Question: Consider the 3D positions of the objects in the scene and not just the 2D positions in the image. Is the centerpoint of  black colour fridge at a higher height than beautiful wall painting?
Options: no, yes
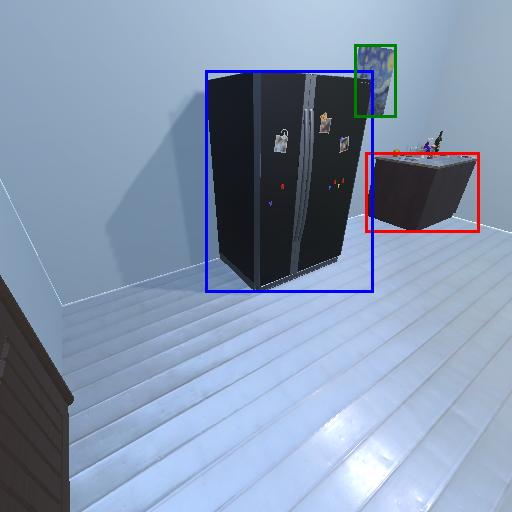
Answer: no